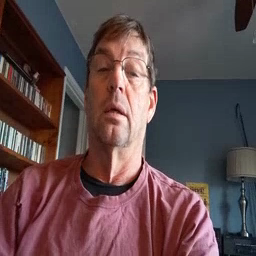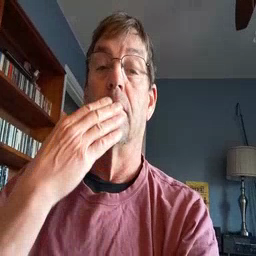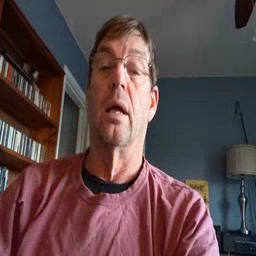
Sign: bad